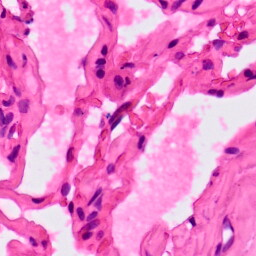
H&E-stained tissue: Lung